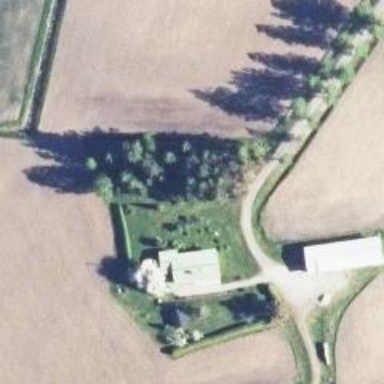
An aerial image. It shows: Farm.